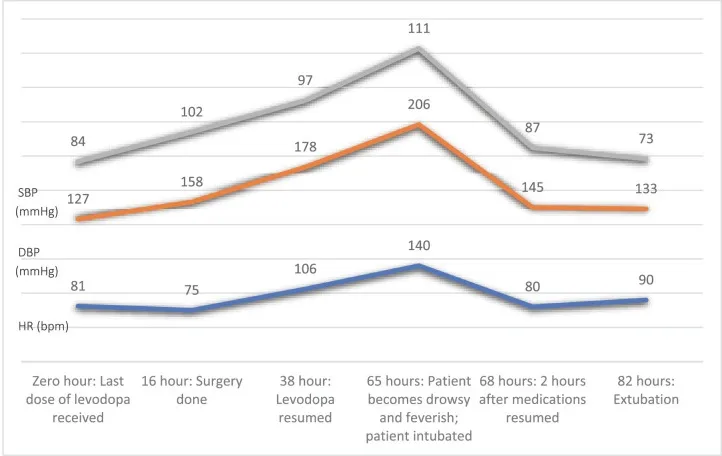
Hemodynamic changes throughout the perioperative course, where the x-axis represents the perioperative events, and the y-axis represents the hemodynamic values. Zero hour is the time the last dose of levodopa was received preoperatively. Subsequent time points are the number of hours elapsed since the last dose of levodopa. (SBP: Systolic blood pressure, DBP: Diastolic blood pressure, HR: heart rate, bpm: beats per minute).
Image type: chart (chart)